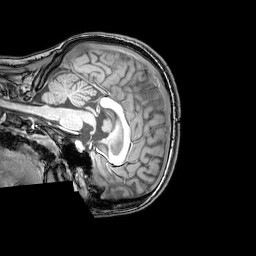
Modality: T1w
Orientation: sagittal
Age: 22
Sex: female
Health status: healthy
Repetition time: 0.081 s
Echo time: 0.037 s